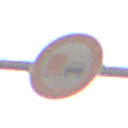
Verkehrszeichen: UeberholverbotKraftfahrzeuge
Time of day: SunriseSunset
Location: Roofed (Suburban)
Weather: Clear
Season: NotSpecified
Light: Natural